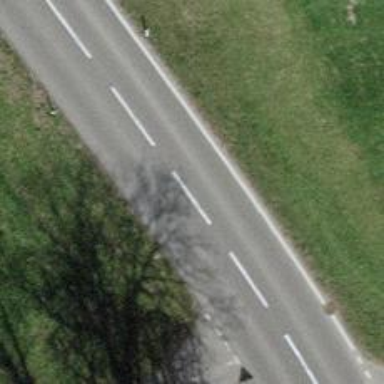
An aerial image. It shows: Secondary road.